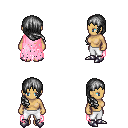
a pixel art fantasy rpg character, female body template, human, tanned skin, pink tattered cape, white pants, gray right-swept hairstyle, metal boots, four views (front, back, left, right), 2x2 character sprite sheet, small pixel art, hard edges, no anti-aliasing